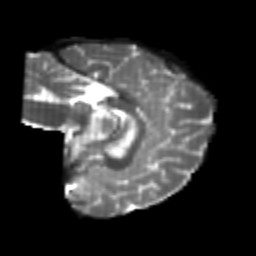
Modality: T2w
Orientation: sagittal
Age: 24
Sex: female
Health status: healthy
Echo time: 0.074 s